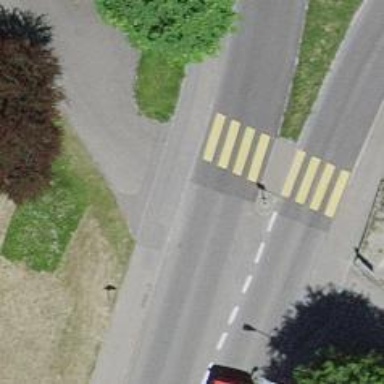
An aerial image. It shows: Uncontrolled zebra crossing with pedestrian island.